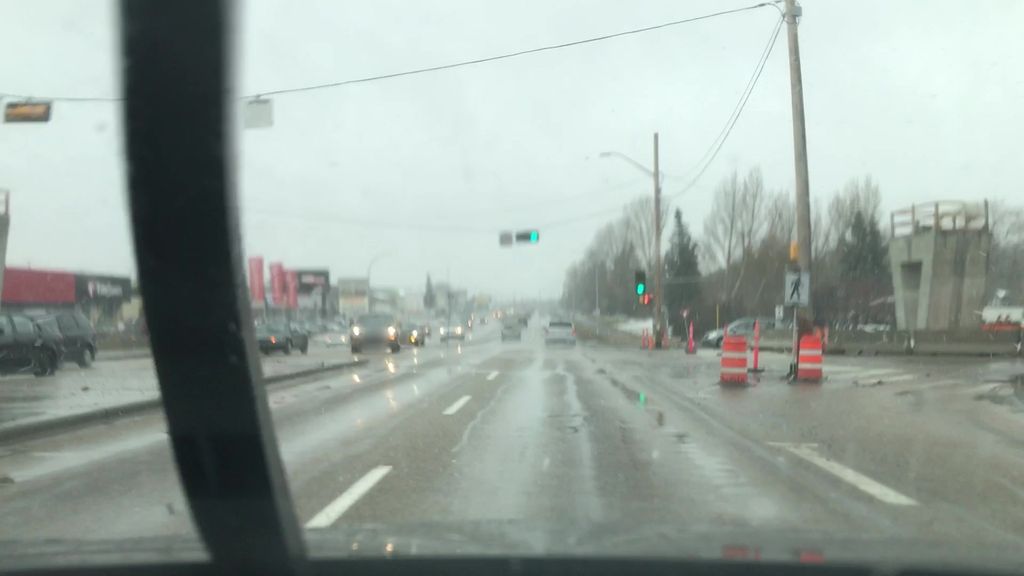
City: edmonton